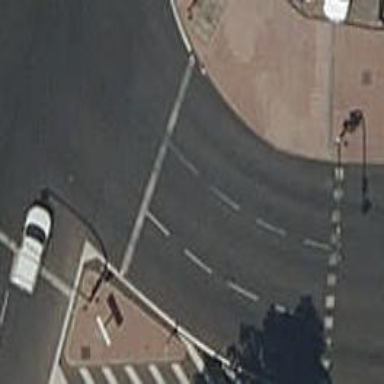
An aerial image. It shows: Secondary road with asphalt surface.